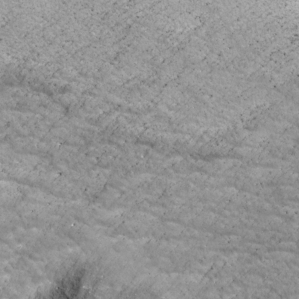
Label: non_frost